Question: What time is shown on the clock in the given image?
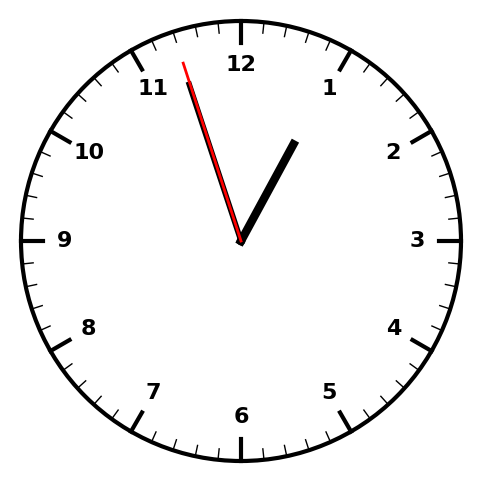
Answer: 12:56:57